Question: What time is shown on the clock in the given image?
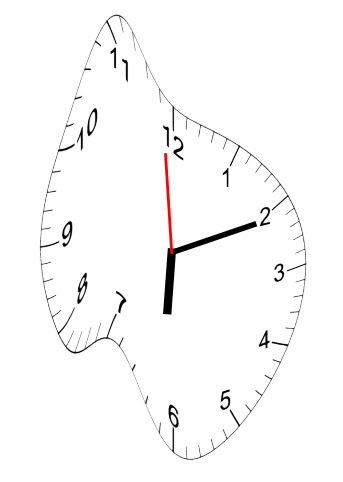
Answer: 06:10:59